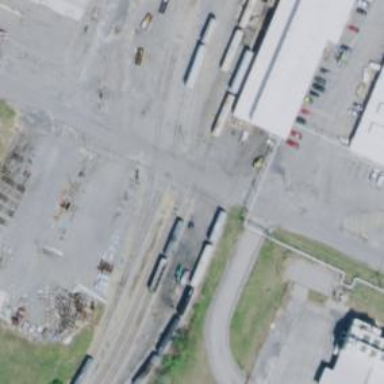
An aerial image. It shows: Rail spur service.